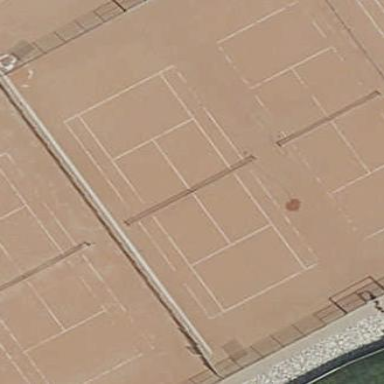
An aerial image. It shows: Tennis court on pitch.